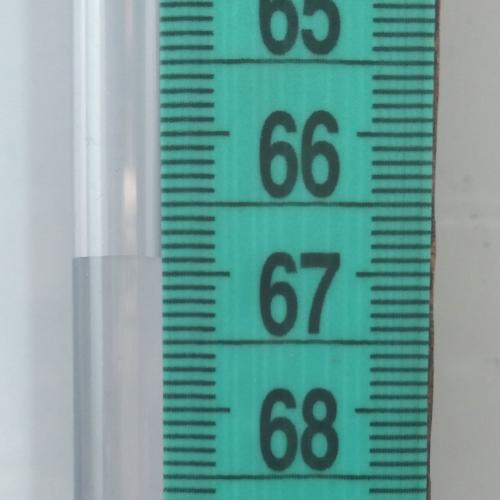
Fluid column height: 66.9 cm